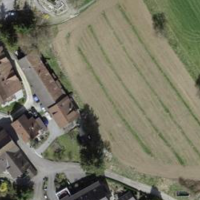
EUNIS habitat code: 25
Species observed at this site:
Campanula trachelium